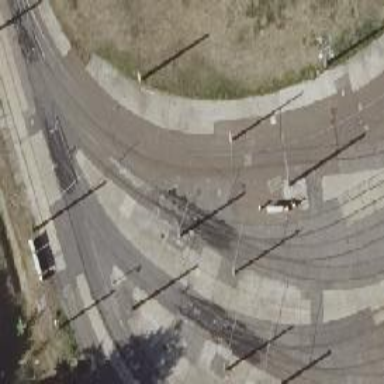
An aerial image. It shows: Railway switch.